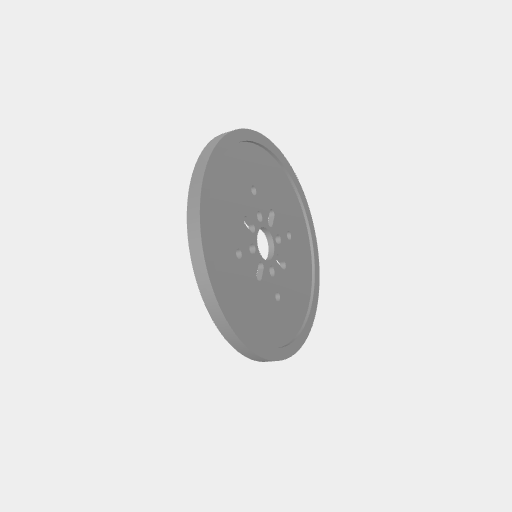
Part: DiscWheel96OD